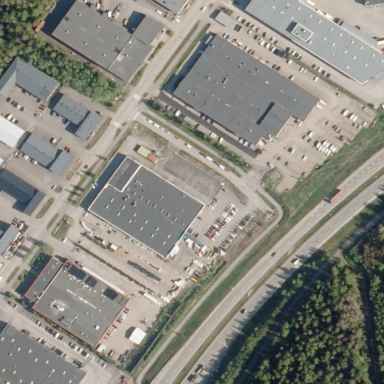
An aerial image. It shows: Retail area.